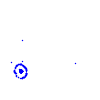
Particle: pion